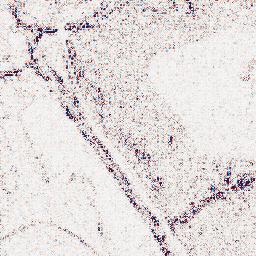
Category: wavelet
Decomposition family: wavelet_reverse_biorthogonal
Decomposition parameters: wavelet: rbio3.5
level: 1
Upsampling method: cubic_mitchell
Upsampling parameters: scale: 4
Upsampling scale: 4